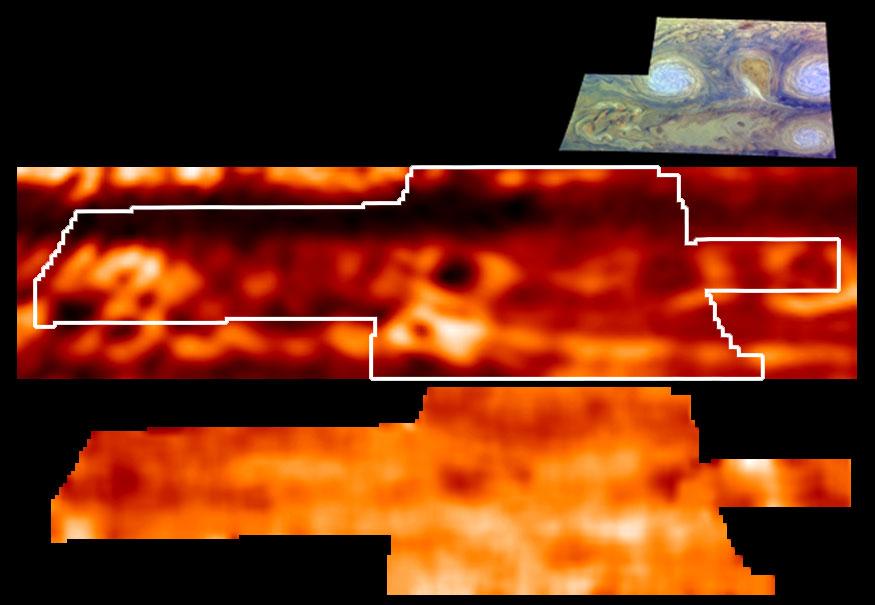
Jupiter Temperatures Jupiter, Galileo